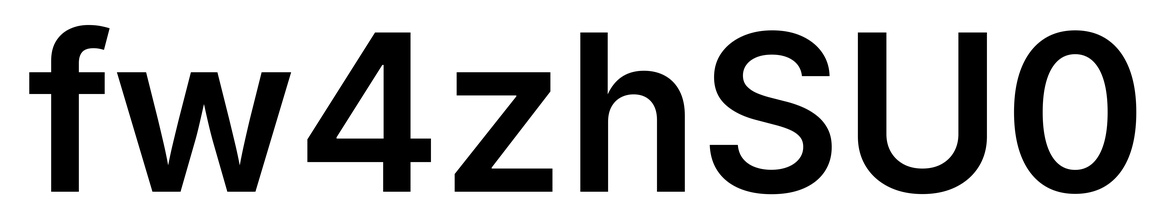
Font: Inter_SemiBold